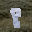
Label: 8